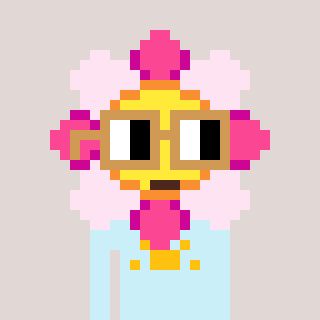
a pixel art character with square brown glasses, a flower-shaped head and a cold-colored body on a warm background